Question: So me and my colleague have been assigned for making a library database as the lesson's assignement and then make an html database interface where someone would be able to perform certain tasks within the database such as inserting rows, deleting rows, finding rows etc.
We have created the database, imported it and all that but the problem is in inserting elements into it.
Well for example the books table has a many-to-many relationship with the authors table (where primary keys of each table are the ISBN and the authors ID respectively) so when we want to insert a book with it's authors in our DB we don't know exactly how to do it because they are in different tables. We are confused as to how we would put data from a single form in multiple tables with different primary keys.
We have been trying to find examples like that but to no avail.

Even links to tutorials and whatnot are mostly welcome.
Server side code is PHP.
Thank you very much.
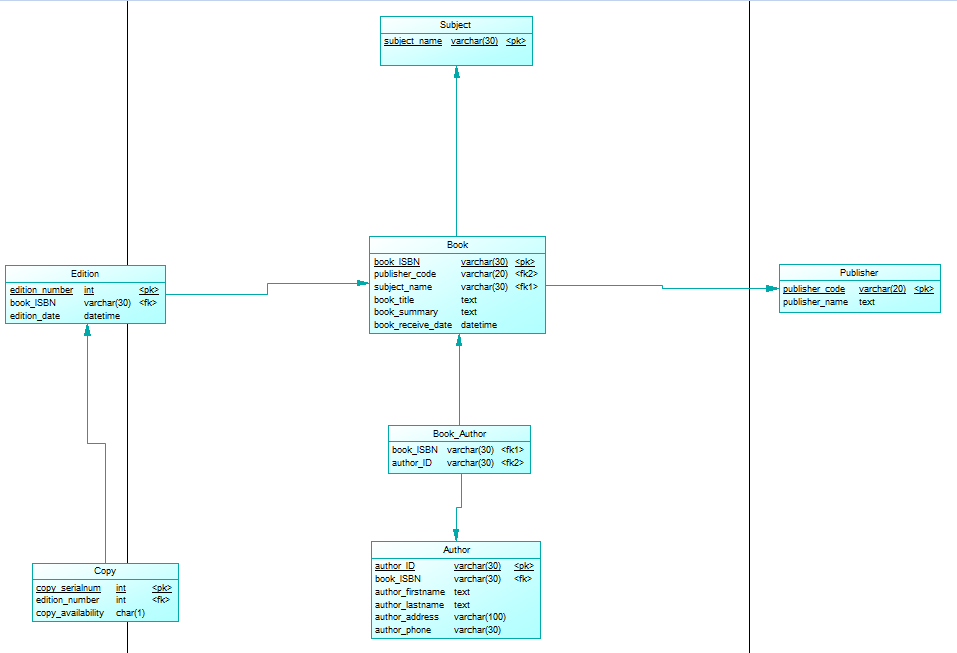
Answer: I have some suggestions for you,
1. use drop down box for subject names and populate it thru Subject table ,so you could only select subject name which are in the DB.
2. Upon entering the book details (all most all the values in the table and plus subject name),manually insert ISBN into Authors table.
3. On the book user interface also use dropdownbox for publisher name (as many people don't remember publisher code) ,then on postback you might pivk value publisher code from value ="??". <select> <option value="Code1234">Sams Publisher</option> </select>
4. If you add the Editor form of Author ,Publisher , Book and subject in the same page it would be too much fields for the user to enter and he might get confused ,but as it's just a homework you can ignore this point and try your best to manage them on one page.

<URL>